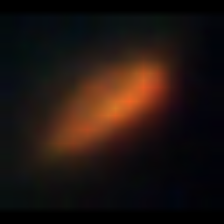
Taxon: Prorocentrum
Group: Dinoflagellates